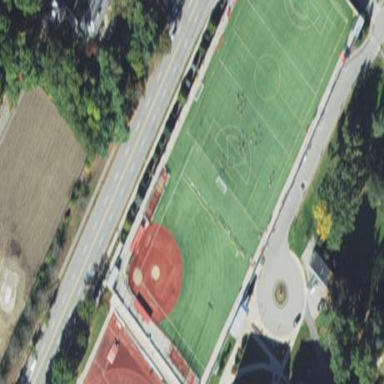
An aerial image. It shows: Baseball/softball pitch for leisure sports.